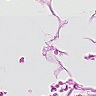
Metastatic tissue present: no